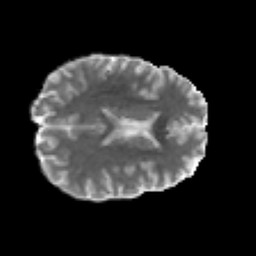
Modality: MD
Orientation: axial
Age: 38
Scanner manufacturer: philips
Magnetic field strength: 3 T
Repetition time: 8.592 s
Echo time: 0.1268 s